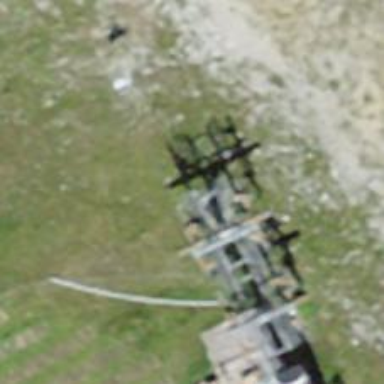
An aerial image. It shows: Pylon for aerialway.